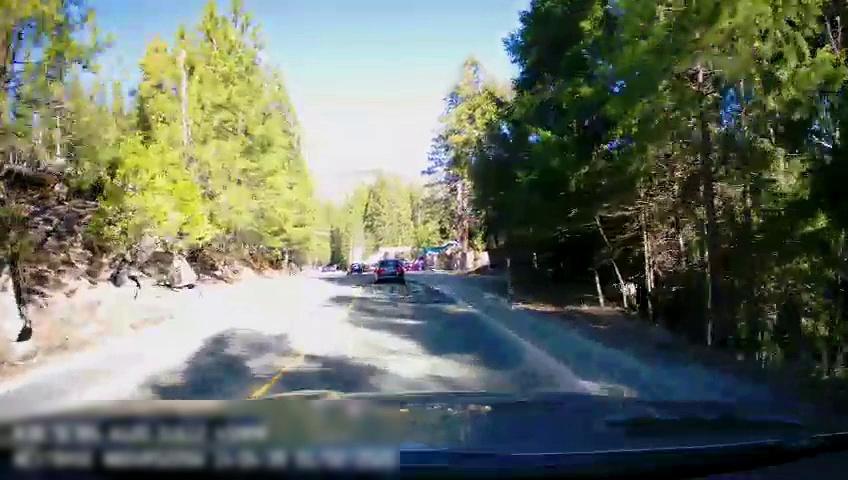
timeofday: Day
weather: Sunny
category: Drivable Space
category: Vehicles | SUV
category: Vehicles | Car
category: Vehicles | Car
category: Lanes | Current Lane
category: Lanes | Current Lane